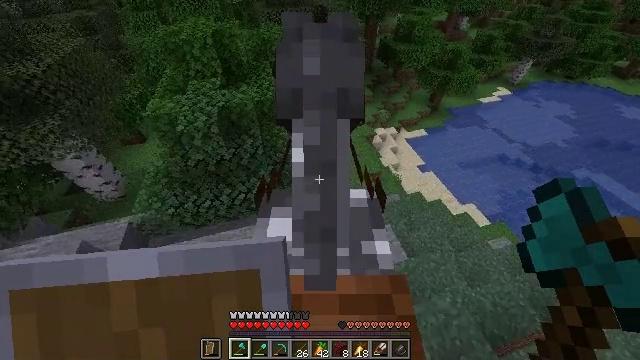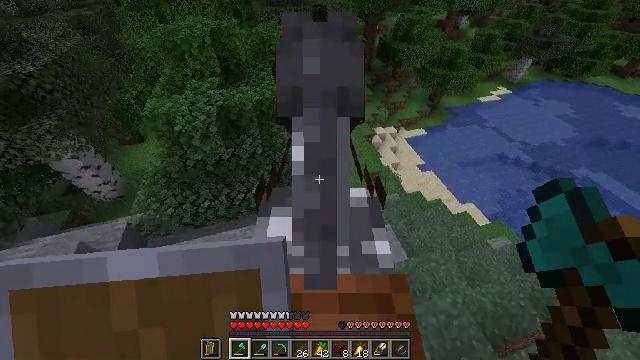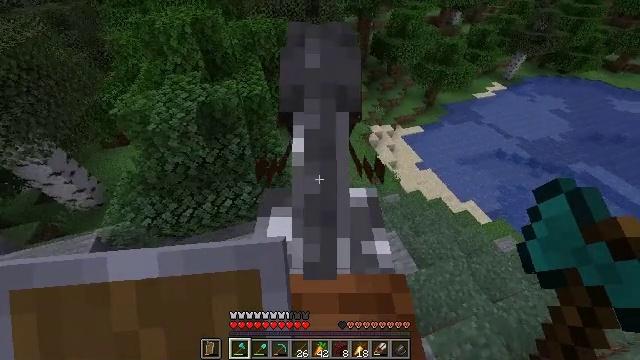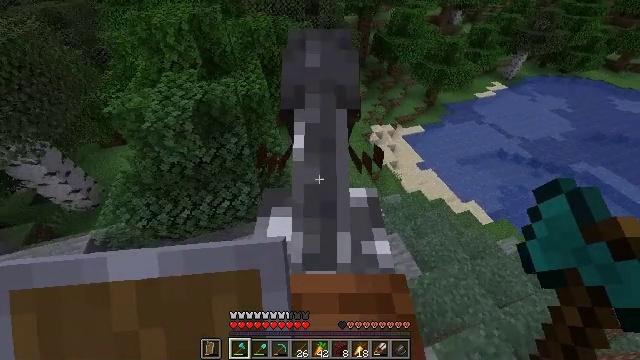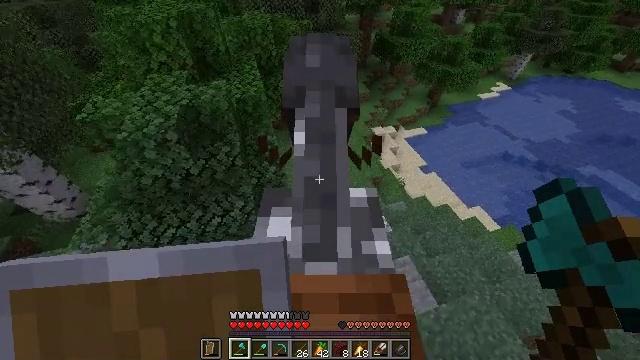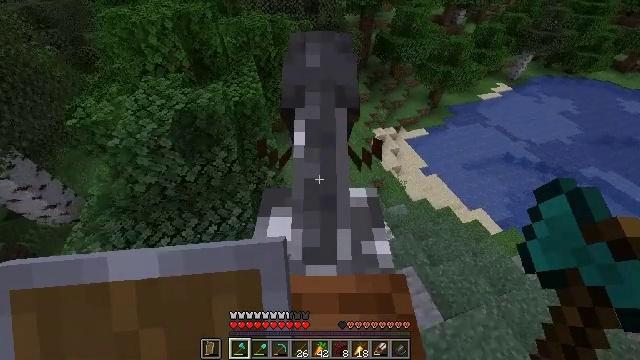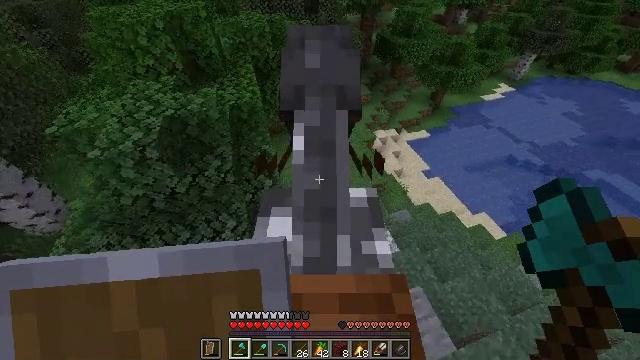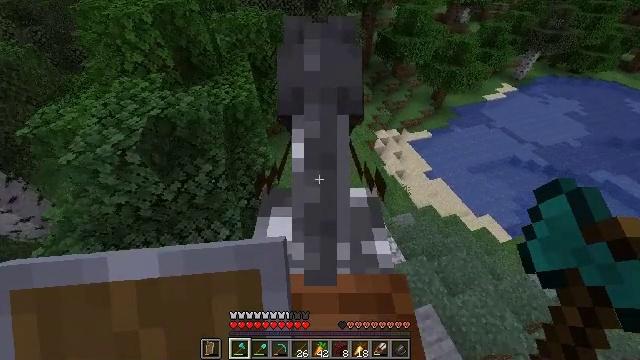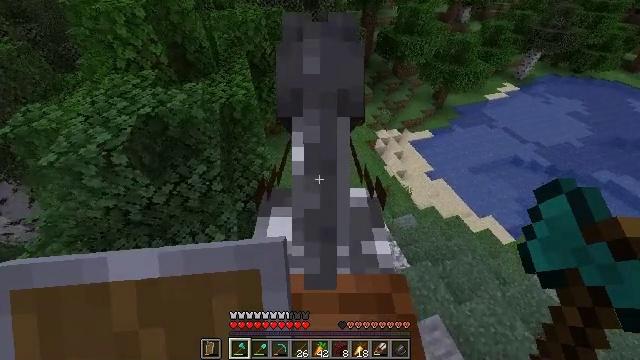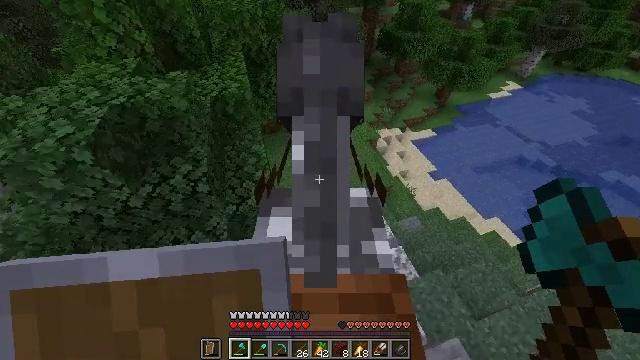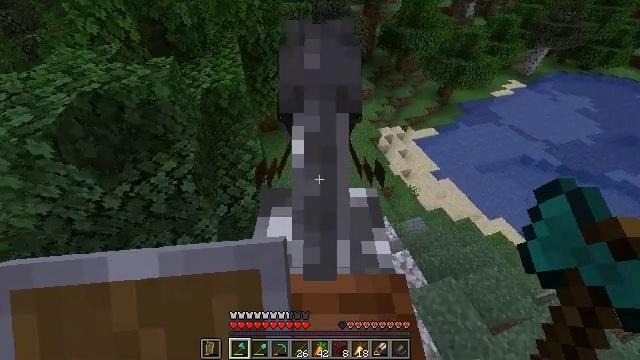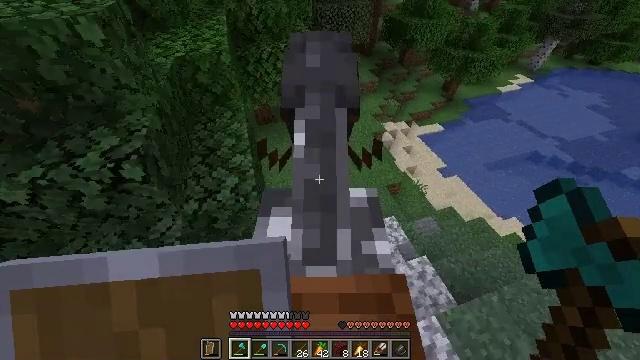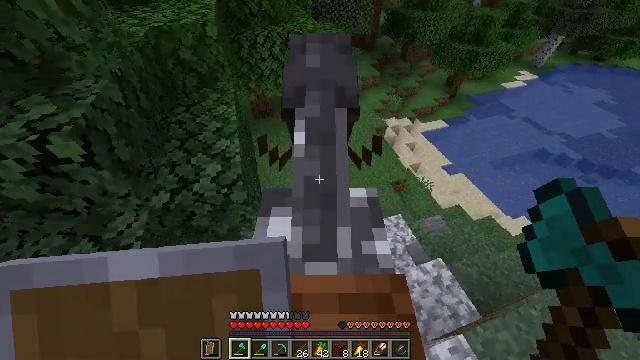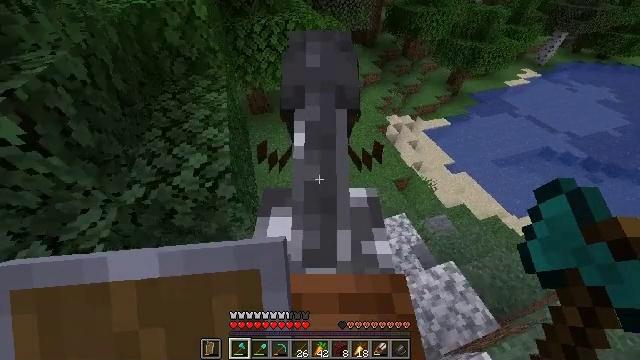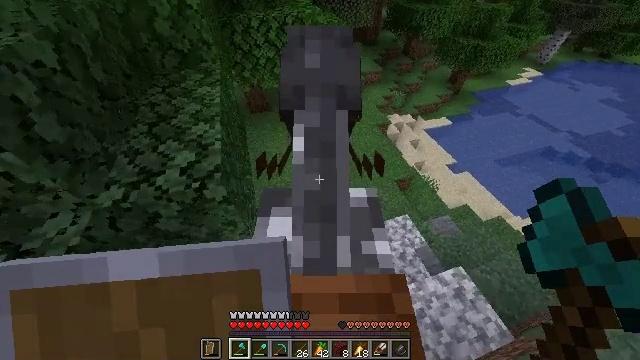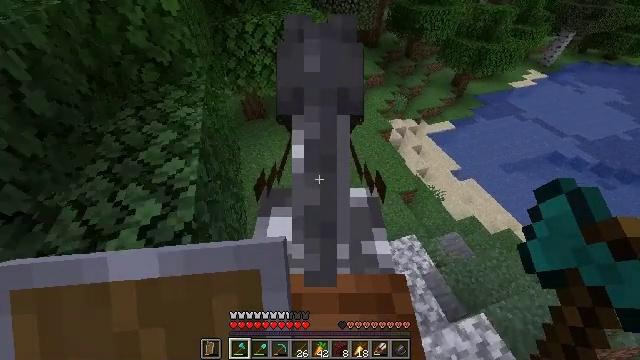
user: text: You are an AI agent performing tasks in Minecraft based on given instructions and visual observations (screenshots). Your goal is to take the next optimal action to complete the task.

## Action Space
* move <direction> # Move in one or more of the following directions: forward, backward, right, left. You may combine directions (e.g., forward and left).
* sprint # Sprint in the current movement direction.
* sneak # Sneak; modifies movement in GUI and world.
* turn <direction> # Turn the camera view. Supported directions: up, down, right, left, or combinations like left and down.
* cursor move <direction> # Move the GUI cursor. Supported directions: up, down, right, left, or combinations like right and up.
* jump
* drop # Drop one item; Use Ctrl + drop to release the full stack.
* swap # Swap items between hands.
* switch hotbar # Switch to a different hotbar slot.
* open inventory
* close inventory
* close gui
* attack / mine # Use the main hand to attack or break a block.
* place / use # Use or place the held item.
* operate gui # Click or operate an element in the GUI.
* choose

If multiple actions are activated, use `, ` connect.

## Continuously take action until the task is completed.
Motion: motion action
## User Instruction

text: Break the sand block.
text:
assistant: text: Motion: move forward, turn right
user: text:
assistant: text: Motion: move forward
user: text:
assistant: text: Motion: move forward
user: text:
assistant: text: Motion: move forward
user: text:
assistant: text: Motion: move forward
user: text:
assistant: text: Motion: move forward
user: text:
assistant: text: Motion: move forward
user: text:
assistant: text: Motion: move forward
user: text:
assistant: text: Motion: move forward
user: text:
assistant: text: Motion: move forward
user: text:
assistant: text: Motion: move forward
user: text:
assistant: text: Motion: move forward
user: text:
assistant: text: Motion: move forward
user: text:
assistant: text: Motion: move forward
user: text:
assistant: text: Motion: move forward and move left
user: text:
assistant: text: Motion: move forward and move left
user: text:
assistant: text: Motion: move forward and move left
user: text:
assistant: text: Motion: move forward and move left, sprint
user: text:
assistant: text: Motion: move forward and move left, sprint
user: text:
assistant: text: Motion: move forward, sprint
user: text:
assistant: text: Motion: move forward, sprint
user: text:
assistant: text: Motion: move forward, sprint
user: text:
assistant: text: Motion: move forward, sprint, turn up
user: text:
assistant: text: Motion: move forward, sprint, turn right and up
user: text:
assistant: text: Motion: move forward, sprint, turn right and up
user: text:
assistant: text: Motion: move forward, sprint
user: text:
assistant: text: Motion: move forward, sprint
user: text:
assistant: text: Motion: move forward, sprint
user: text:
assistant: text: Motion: move forward, sprint
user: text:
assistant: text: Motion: move forward, sprint